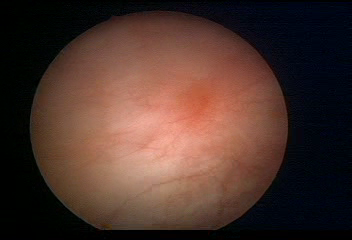
Modality: WLC
Class: Normal mucosa
Bladder cancer association: No